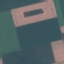
Land use / land cover: AnnualCrop